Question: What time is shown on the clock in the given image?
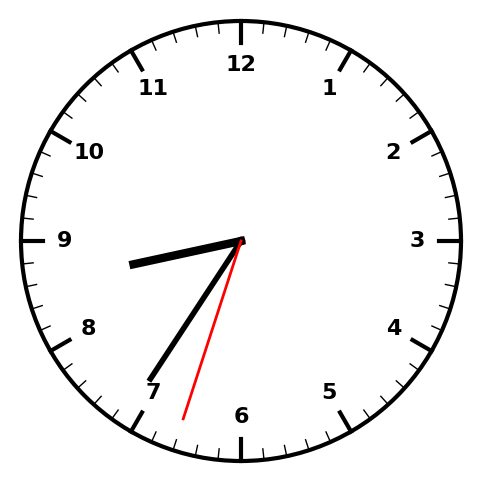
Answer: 08:35:33